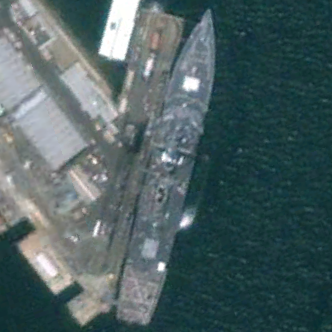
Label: destroyer